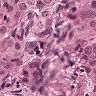
Metastatic tissue present: yes